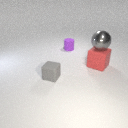
small gray rubber cube in front of large red rubber cube